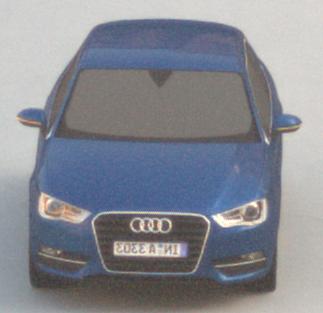
Make: Audi
Model: A3 1.2 TFSI
Detailed model: A3 (8V)
Model produced from: 2013/02
Model produced until: 2014/05
Doors: 3
Color: blue
Road condition: dry road
Daytime: sunrise or sunset
Contrast: low contrast